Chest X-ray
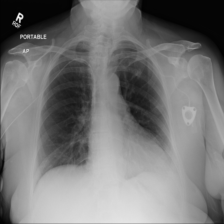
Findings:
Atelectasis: negative
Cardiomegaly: negative
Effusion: negative
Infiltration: negative
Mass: negative
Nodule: negative
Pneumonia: negative
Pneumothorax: negative
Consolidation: negative
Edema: negative
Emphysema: negative
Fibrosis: negative
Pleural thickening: negative
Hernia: negative